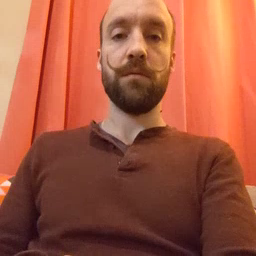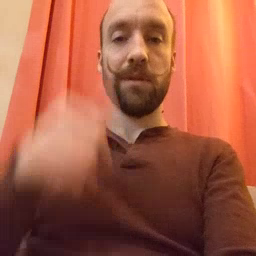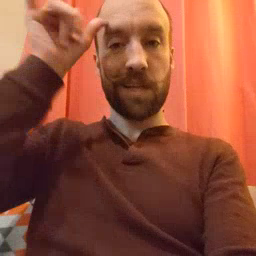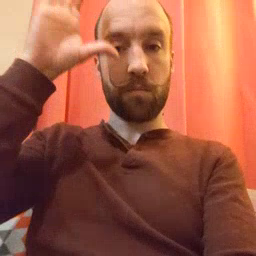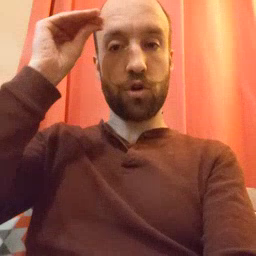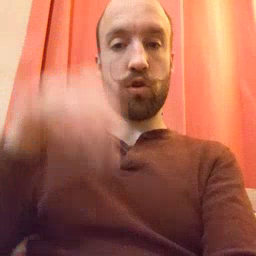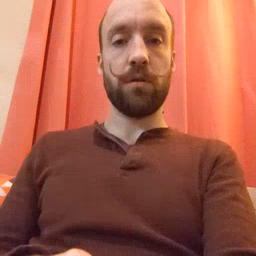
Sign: cowboy